Question: Count the number of objects in the diagram.
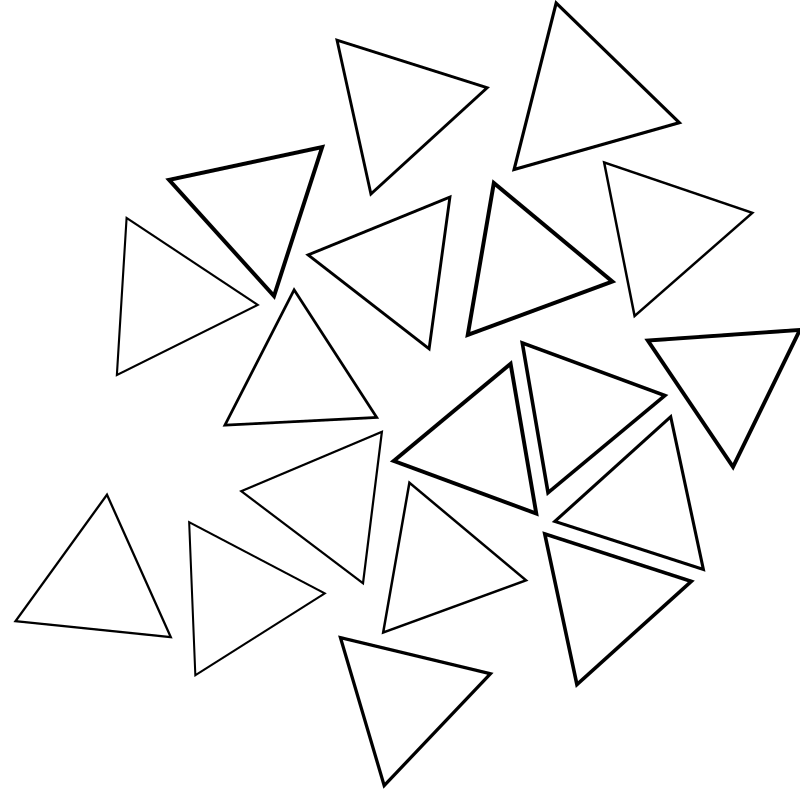
Answer: 18